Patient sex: F
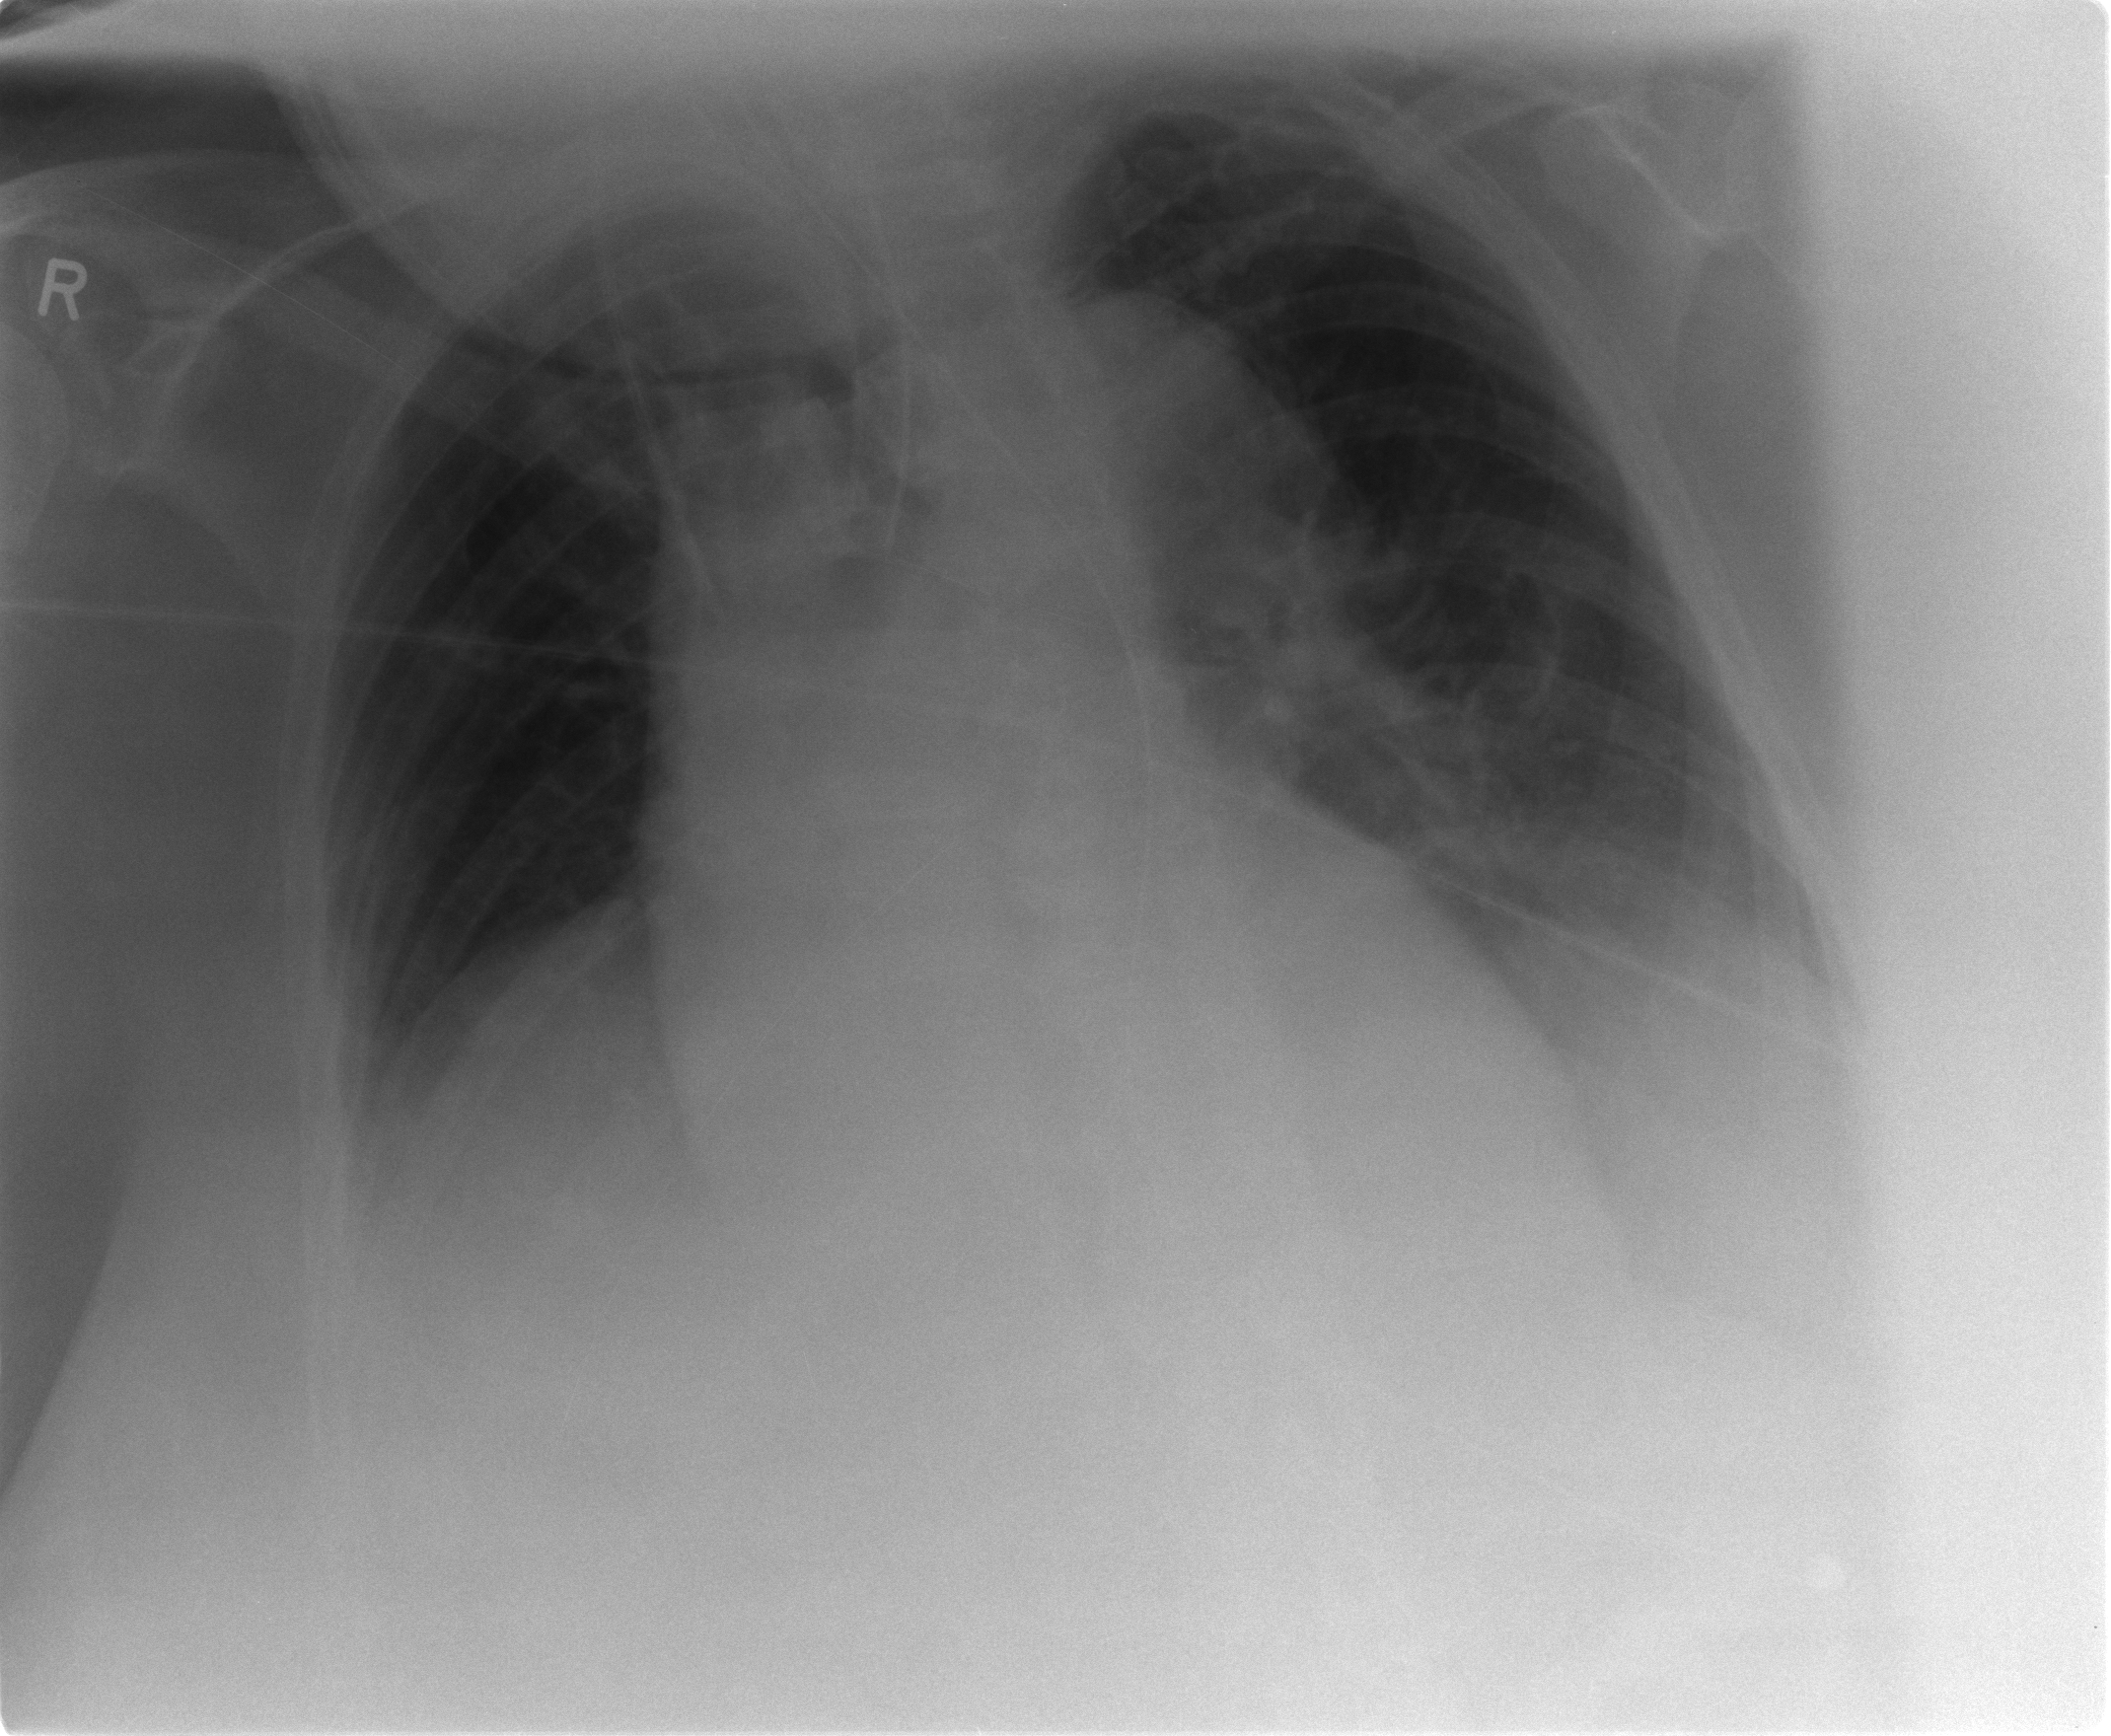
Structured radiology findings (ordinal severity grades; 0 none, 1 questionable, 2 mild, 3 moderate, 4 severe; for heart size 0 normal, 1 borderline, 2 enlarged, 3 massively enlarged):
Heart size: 0
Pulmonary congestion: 0
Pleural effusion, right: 2
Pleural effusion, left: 1
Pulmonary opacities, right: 0
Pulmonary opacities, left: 0
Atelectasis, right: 2
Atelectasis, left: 0